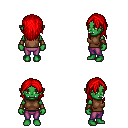
a pixel art fantasy rpg character, female body template, orc, green skin, brown sleeveless shirt, magenta pants, red long hairstyle, leather bracers, four views (front, back, left, right), 2x2 character sprite sheet, small pixel art, hard edges, no anti-aliasing